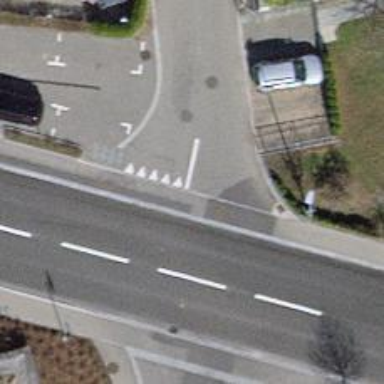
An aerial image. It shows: Road with "give way" sign.